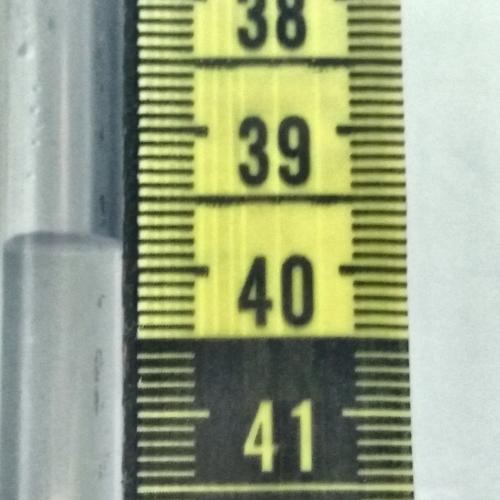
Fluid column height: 39.8 cm